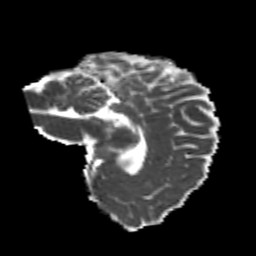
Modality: MD
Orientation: sagittal
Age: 26
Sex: female
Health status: healthy
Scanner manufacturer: philips
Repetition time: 7.388 s
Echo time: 0.08599 s